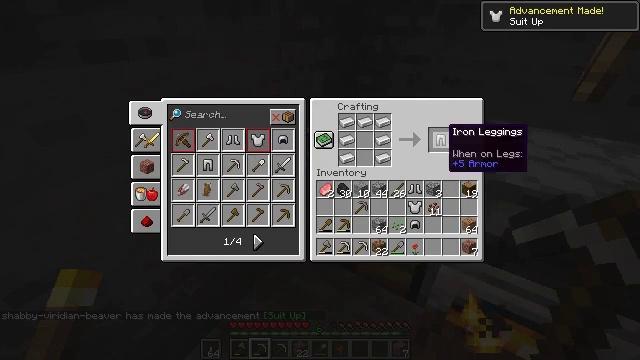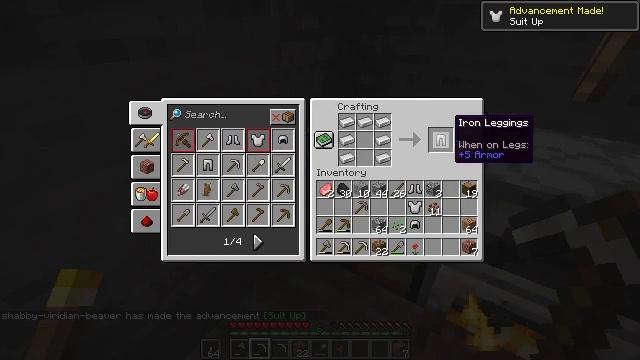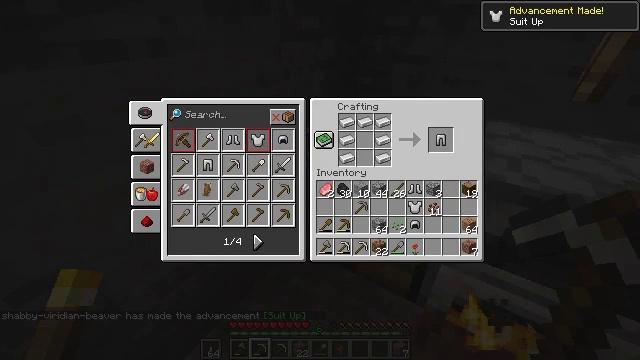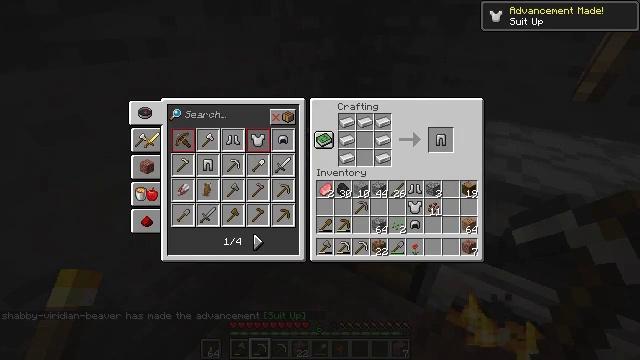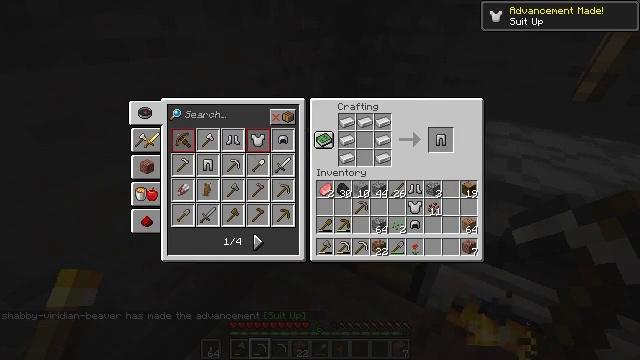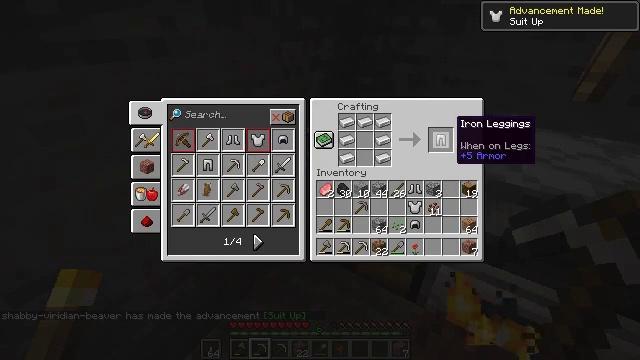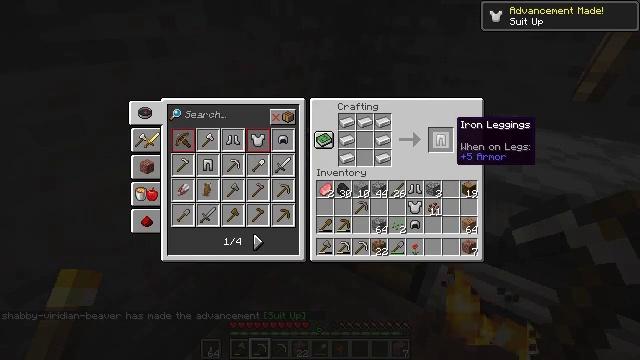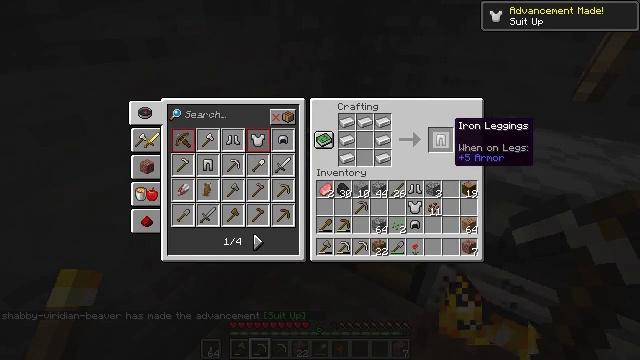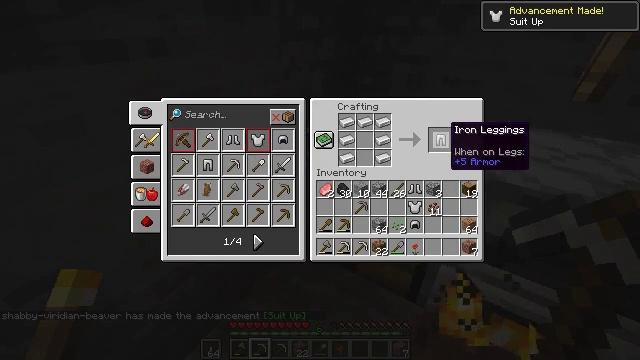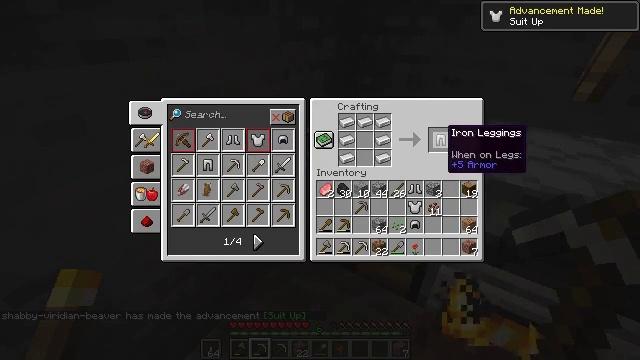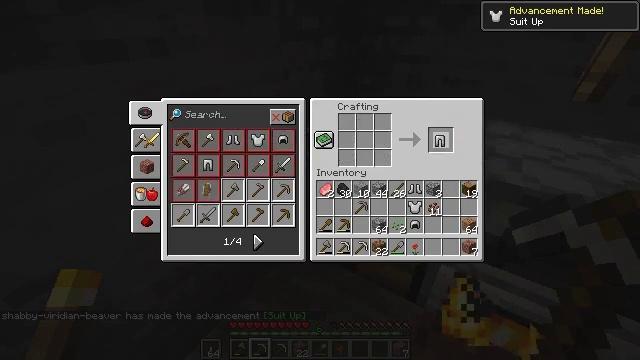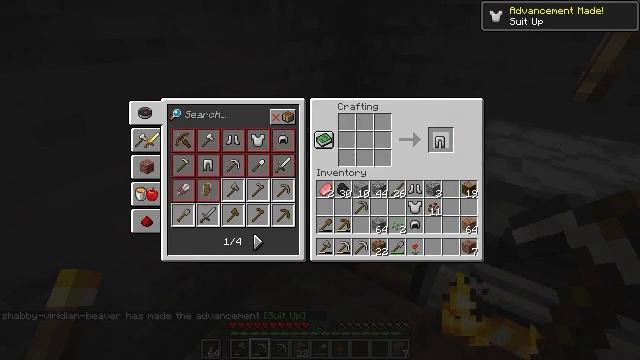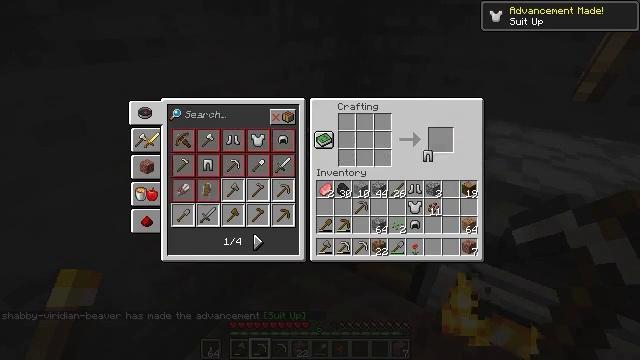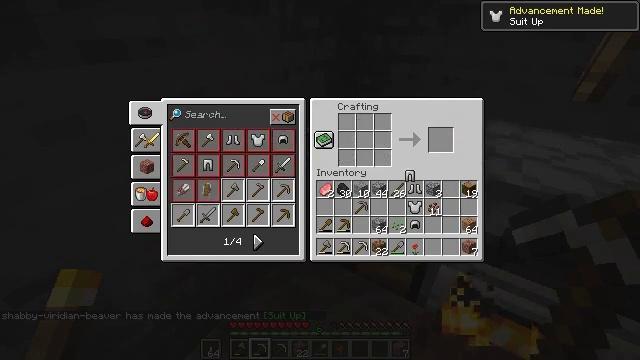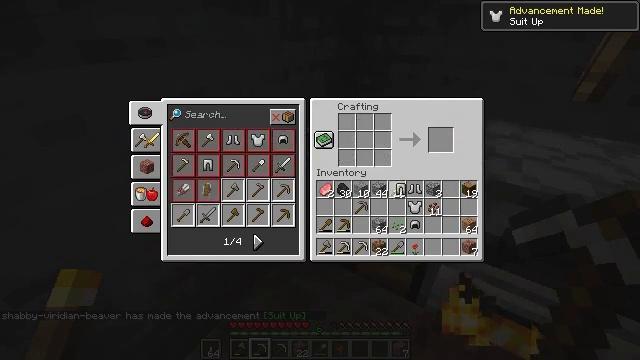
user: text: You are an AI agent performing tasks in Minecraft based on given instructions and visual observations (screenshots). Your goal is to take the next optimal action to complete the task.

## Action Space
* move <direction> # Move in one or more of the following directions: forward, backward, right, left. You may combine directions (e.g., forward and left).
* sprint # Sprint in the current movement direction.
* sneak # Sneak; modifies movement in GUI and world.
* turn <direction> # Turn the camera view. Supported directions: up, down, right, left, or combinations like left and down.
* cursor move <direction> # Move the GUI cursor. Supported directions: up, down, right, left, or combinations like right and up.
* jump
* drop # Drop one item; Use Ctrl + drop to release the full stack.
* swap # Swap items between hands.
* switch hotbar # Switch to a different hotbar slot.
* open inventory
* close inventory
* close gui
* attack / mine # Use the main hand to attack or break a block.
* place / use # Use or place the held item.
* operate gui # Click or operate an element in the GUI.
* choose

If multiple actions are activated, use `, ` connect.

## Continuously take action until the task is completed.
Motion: motion action
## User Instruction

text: Make a pair of iron leggings.
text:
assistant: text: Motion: cursor move up
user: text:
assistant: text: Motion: no_op
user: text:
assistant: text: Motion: no_op
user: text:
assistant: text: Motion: no_op
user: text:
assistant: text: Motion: no_op
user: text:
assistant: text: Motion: no_op
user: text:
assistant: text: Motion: no_op
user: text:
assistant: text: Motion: no_op
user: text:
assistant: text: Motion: no_op
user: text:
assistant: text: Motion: operate gui
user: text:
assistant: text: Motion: operate gui
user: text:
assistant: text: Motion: cursor move left and down
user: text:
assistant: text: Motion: cursor move left and down
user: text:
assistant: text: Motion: cursor move left and down
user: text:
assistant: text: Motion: no_op